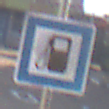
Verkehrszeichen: Tankstelle
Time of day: MorningAfternoon
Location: Outdoor (Special)
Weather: PartlyCloudy
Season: NotSpecified
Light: Natural